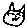
Label: cat